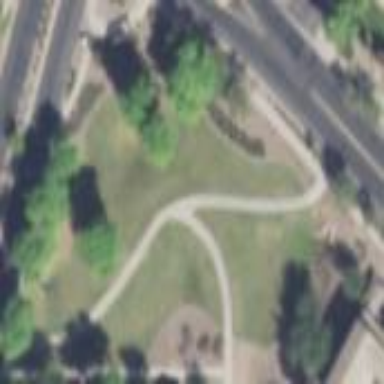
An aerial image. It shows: Lovely park for leisure and relaxation.